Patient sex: M
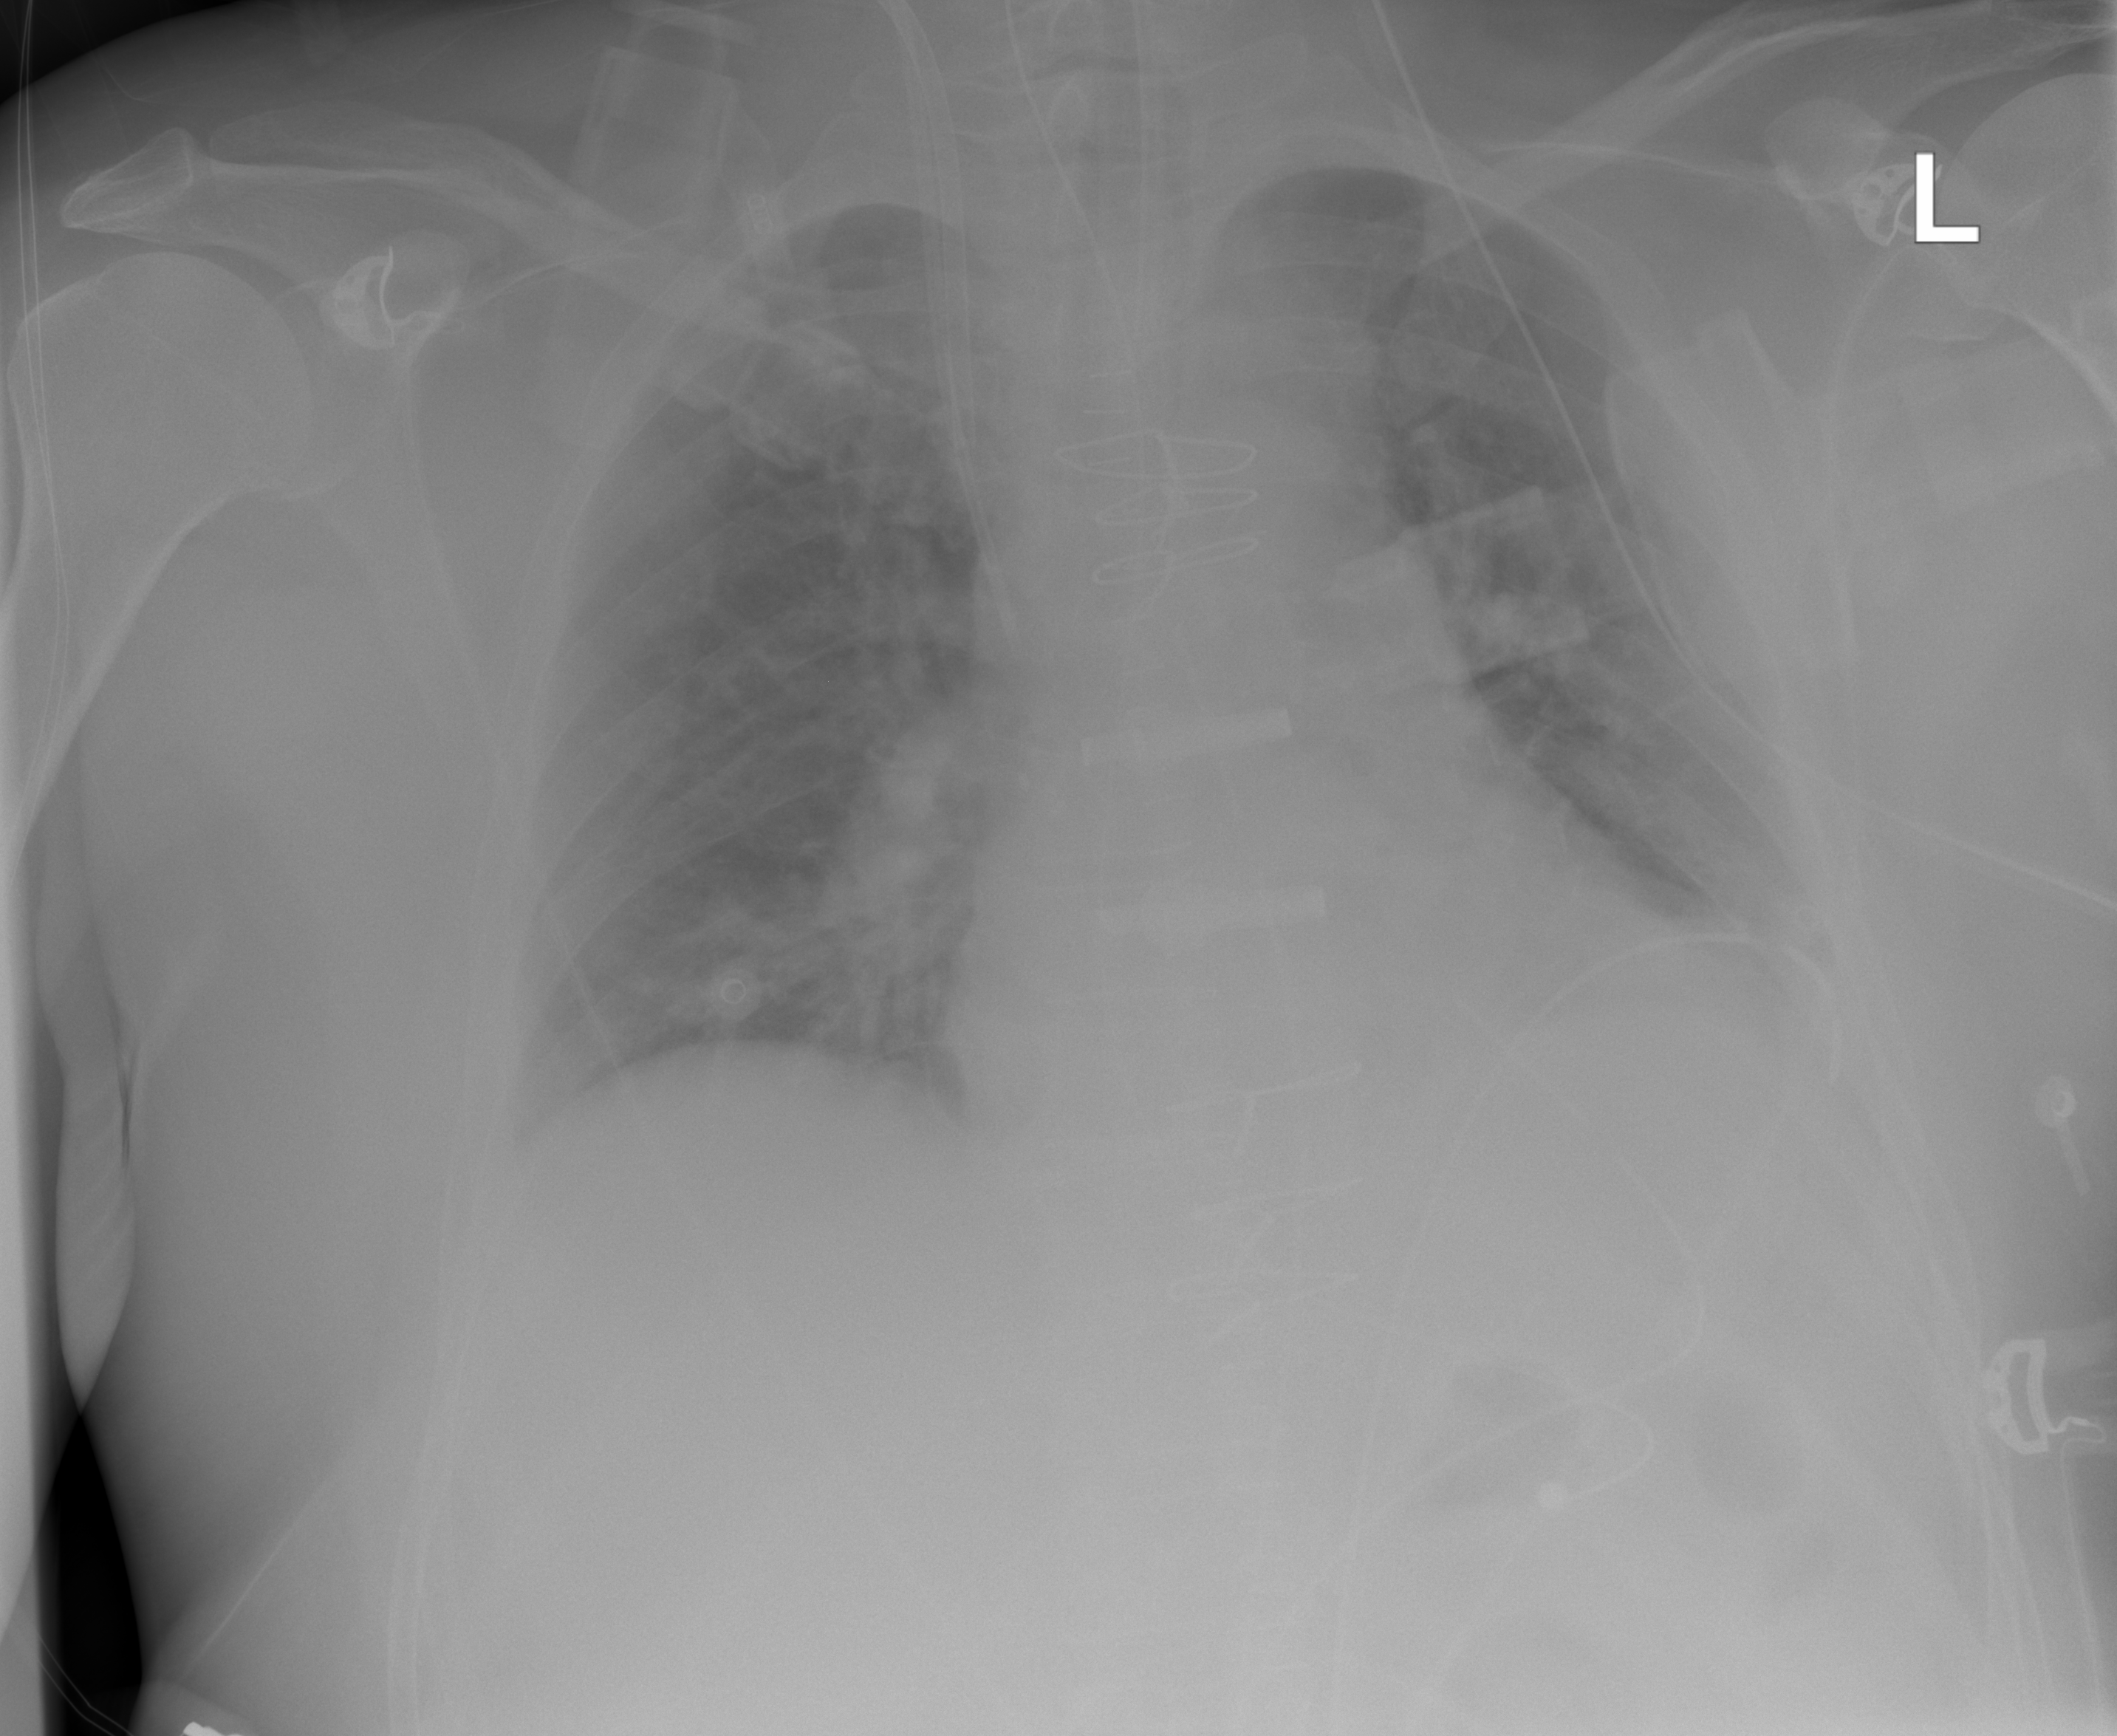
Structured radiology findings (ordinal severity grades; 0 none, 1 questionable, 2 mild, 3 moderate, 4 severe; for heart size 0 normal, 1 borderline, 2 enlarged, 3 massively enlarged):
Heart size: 1
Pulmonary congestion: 2
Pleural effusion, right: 0
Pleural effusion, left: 0
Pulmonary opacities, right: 0
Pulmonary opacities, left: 0
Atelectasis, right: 0
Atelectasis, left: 0